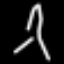
Label: The Eiffel Tower